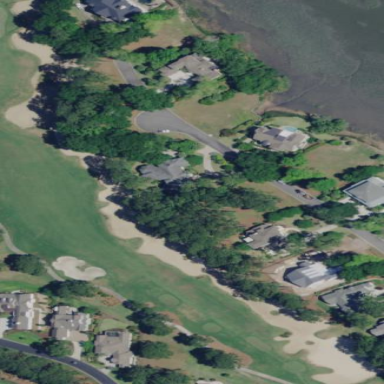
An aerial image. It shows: Sandy area is golf bunker.